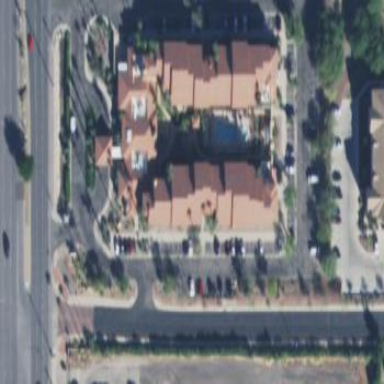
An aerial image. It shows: Hotel building.